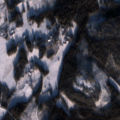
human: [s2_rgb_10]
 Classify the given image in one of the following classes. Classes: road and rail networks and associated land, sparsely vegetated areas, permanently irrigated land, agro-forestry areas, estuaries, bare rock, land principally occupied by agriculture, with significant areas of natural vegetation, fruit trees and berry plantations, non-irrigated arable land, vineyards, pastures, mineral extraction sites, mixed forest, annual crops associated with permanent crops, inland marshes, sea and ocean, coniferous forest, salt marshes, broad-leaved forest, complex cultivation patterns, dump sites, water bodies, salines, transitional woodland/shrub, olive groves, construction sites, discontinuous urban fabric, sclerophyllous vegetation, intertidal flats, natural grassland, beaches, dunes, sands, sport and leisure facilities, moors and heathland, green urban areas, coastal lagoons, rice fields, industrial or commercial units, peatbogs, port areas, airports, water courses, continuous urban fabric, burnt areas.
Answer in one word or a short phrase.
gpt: non-irrigated arable land, land principally occupied by agriculture, with significant areas of natural vegetation, coniferous forest, mixed forest, transitional woodland/shrub